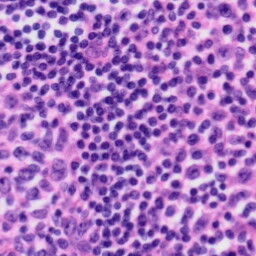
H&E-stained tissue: Tonsil